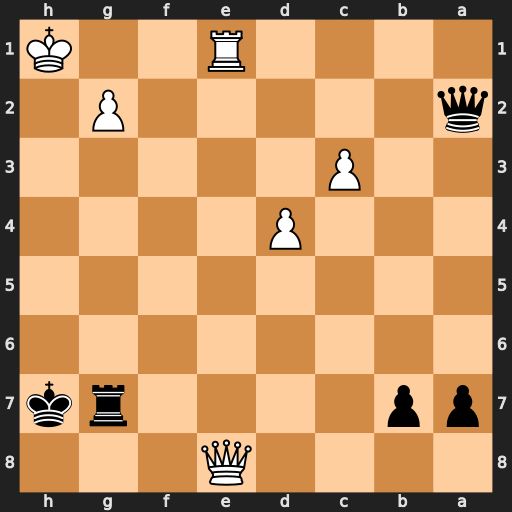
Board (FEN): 4Q3/pp4rk/8/8/3P4/2P5/q5P1/4R2K
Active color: b
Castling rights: -
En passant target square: -
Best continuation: Qxg2#